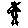
Label: bird